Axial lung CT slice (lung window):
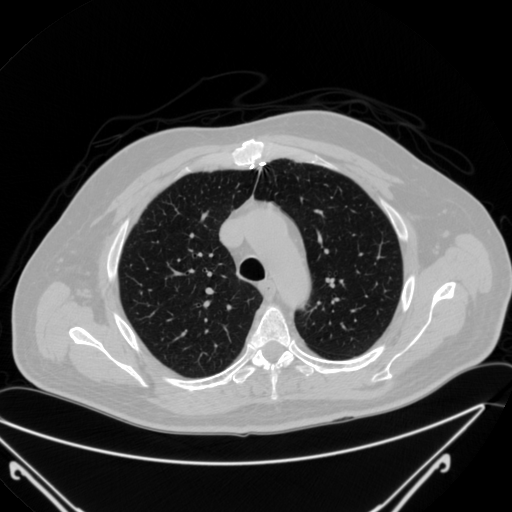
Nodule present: no